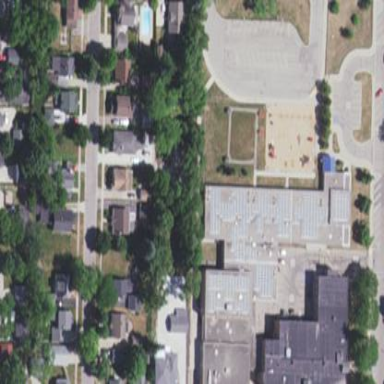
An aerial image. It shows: Kindergarten building.